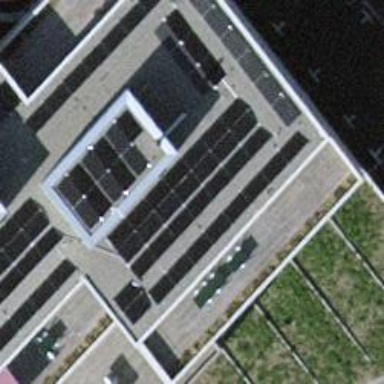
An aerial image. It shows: Solar power generator with photovoltaic panels.